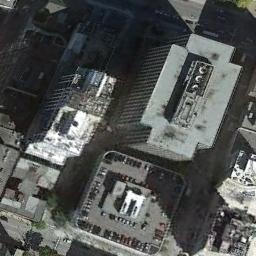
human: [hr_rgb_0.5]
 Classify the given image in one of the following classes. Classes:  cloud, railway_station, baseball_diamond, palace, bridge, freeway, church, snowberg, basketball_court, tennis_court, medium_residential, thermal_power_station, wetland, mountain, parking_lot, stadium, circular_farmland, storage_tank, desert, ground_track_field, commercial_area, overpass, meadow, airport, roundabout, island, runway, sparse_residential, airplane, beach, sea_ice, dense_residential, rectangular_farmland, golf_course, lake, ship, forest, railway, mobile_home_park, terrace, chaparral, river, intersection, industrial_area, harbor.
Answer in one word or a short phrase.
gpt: commercial_area